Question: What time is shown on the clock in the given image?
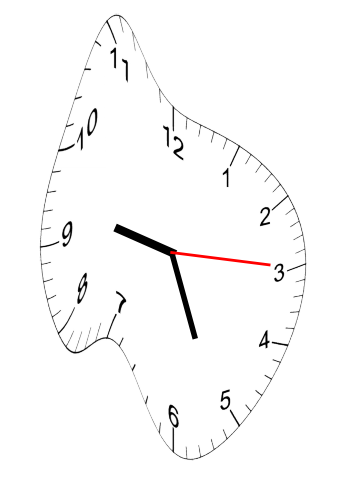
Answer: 09:26:15